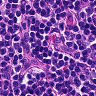
Metastatic tissue present: no